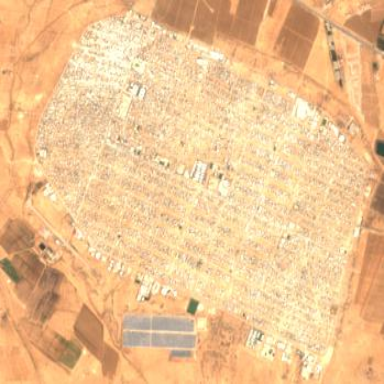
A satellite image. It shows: Residential area designated as refugee site.